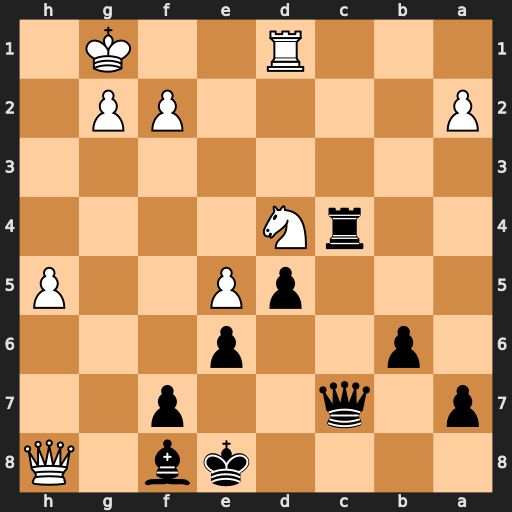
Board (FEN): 4kb1Q/p1q2p2/1p2p3/3pP2P/2rN4/8/P4PP1/3R2K1
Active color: b
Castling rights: -
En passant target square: -
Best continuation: Rc1 Rxc1 Qxc1+ Kh2 Qf4+ Kh3 Qxd4